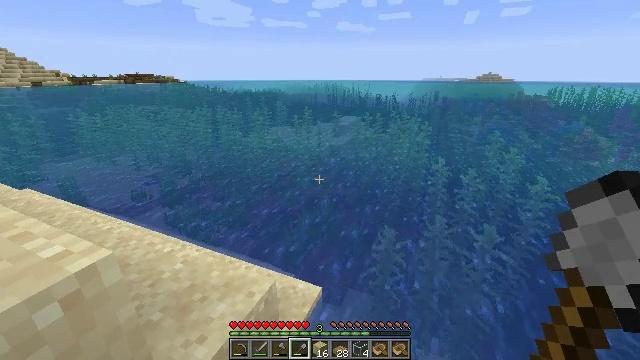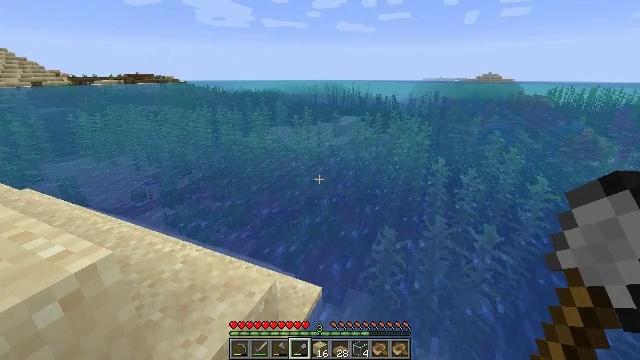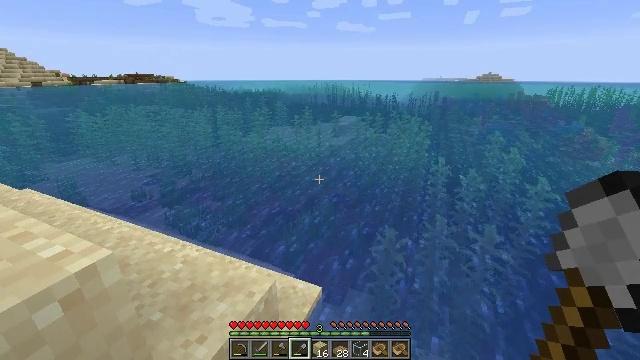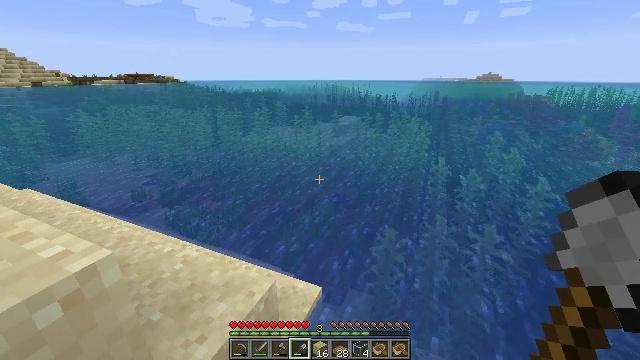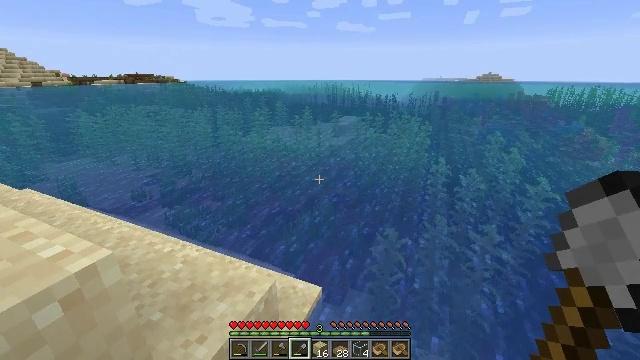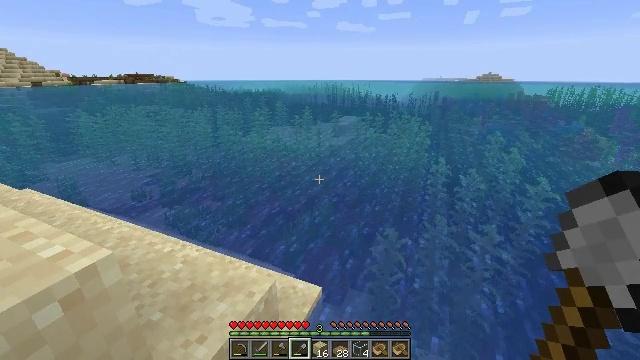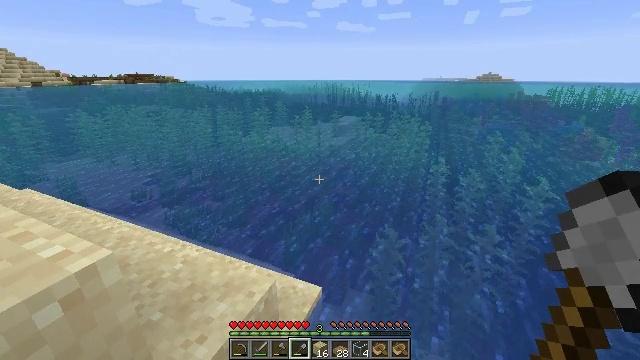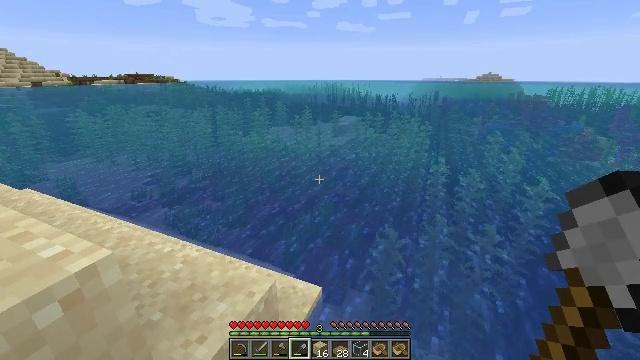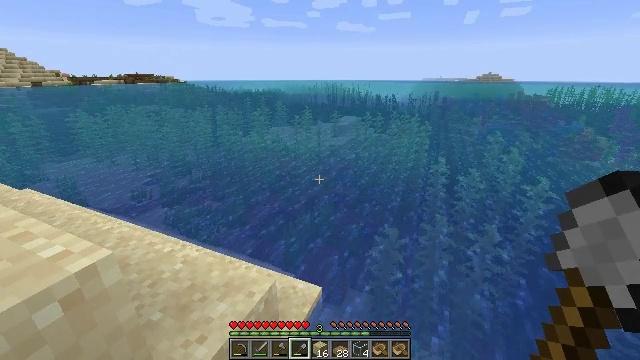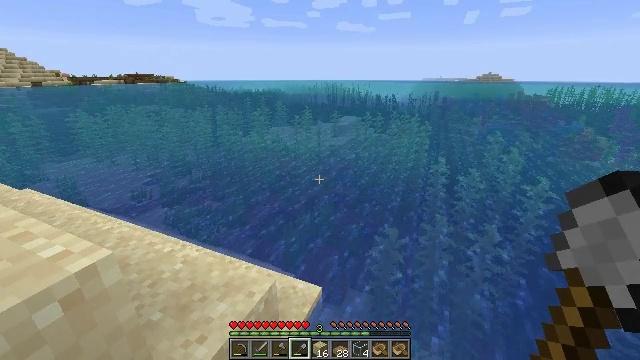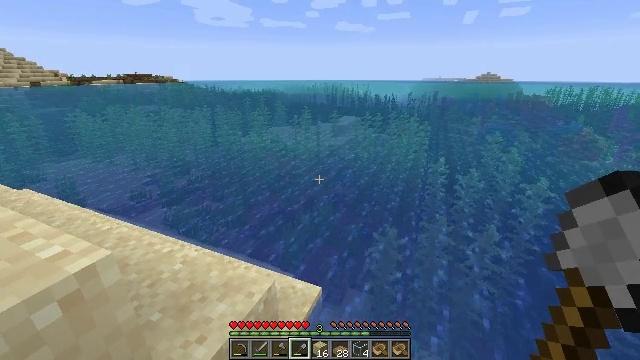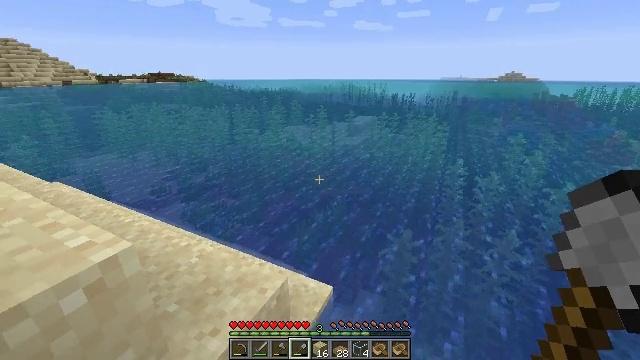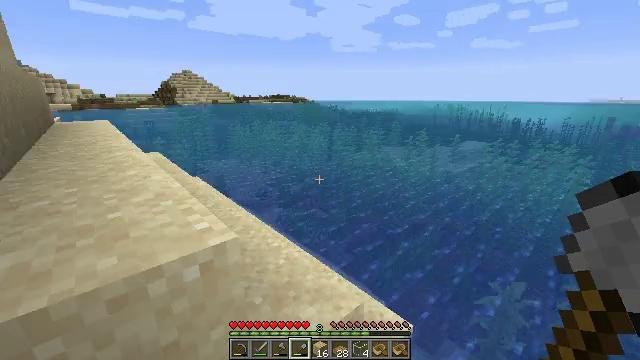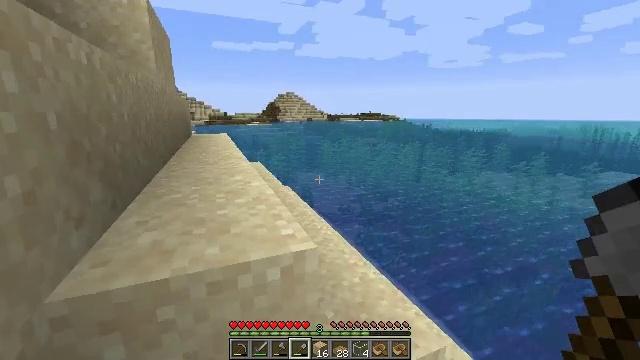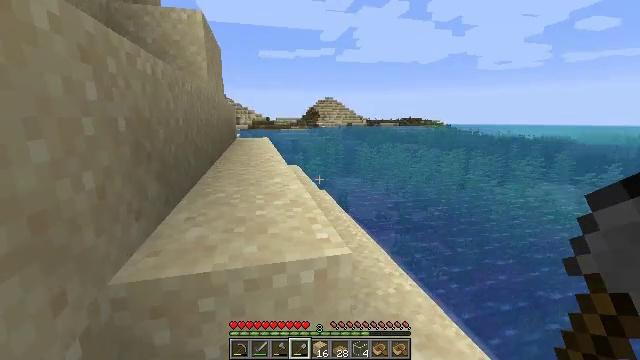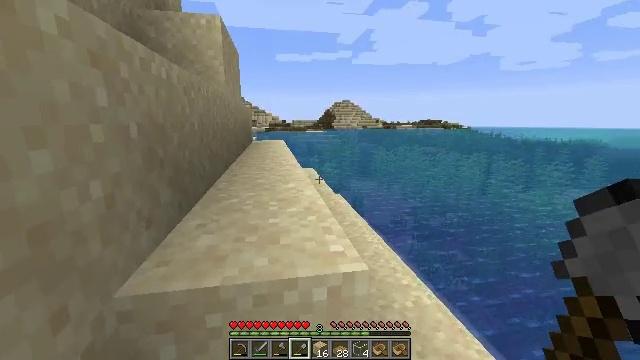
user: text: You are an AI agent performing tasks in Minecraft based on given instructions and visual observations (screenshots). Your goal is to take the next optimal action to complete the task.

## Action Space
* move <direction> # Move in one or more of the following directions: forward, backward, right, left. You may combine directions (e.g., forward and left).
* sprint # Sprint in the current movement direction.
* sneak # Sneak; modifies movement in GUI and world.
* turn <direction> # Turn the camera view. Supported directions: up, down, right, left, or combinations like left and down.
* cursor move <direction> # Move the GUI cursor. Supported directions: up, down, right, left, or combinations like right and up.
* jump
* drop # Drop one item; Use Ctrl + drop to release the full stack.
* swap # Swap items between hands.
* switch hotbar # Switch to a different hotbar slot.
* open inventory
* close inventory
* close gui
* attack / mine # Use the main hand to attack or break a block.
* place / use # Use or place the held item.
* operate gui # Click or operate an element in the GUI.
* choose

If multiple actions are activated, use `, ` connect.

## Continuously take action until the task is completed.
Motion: motion action
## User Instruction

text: Break the existing planks.
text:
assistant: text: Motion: no_op
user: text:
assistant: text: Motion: no_op
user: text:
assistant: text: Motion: no_op
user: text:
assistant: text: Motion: no_op
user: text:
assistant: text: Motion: no_op
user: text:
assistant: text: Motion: no_op
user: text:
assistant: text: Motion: no_op
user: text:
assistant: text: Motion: no_op
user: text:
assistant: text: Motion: no_op
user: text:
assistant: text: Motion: no_op
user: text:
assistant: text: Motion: turn left
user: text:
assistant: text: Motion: sprint, turn left and up
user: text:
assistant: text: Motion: sprint, turn left and up
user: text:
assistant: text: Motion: sprint, turn left and up
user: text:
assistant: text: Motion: move forward, sprint, turn left
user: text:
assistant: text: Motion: move forward, sprint, turn left and up
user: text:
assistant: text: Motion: move forward, sprint, turn left
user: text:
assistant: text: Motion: move forward, sprint
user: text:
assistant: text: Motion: move forward, sprint
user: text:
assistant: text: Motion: move forward, sprint
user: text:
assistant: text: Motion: move forward, sprint
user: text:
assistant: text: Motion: move forward, sprint
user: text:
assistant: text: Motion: move forward, sprint
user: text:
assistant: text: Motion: move forward, sprint
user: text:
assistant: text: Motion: move forward, sprint, jump
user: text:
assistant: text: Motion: move forward, sprint, jump
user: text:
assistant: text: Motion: move forward, sprint, jump
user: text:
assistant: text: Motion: move forward, sprint, jump
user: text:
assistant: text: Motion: move forward, sprint, jump
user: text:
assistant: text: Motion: move forward, sprint